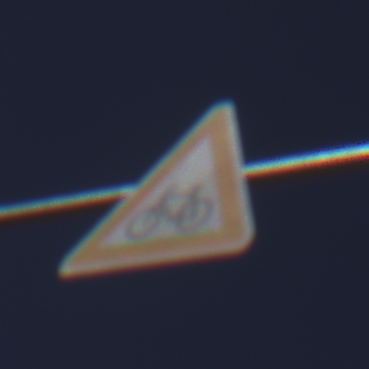
Verkehrszeichen: RadverkehrRechts
Umgebung: Outdoor, Nature
Tageszeit: Midday
Wetter: Clear
Licht: Natural
Jahreszeit: NotSpecified
Kontrast: HighContrast